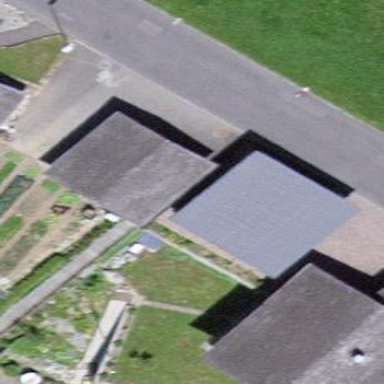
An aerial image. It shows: View of roof of building.